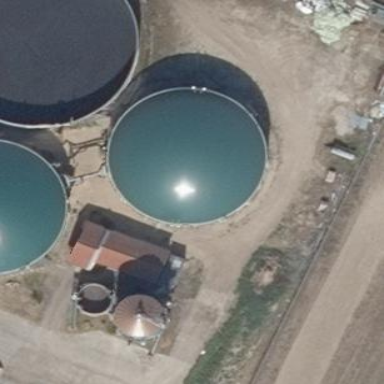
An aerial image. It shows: Dome-shaped auxiliary farm building with storage tank.